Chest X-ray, AP view. Patient: 58 years old, sex M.
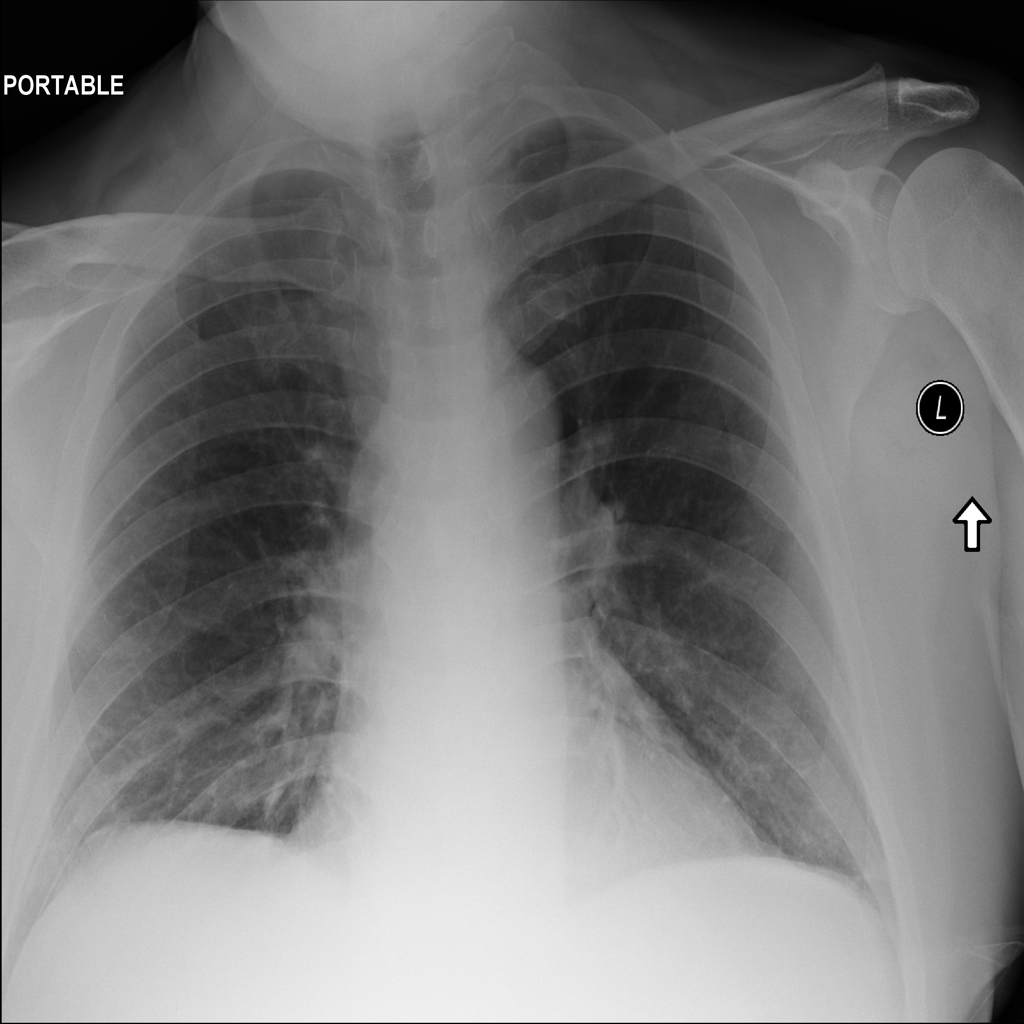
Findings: No Finding